Interaction volume radius: 10 \u00c5
Interaction volume height: 15 \u00c5
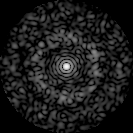
Disorder parameter: 0.8257